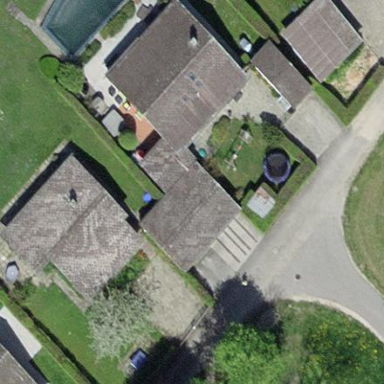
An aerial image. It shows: Garage.